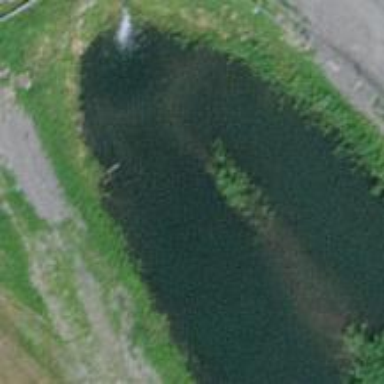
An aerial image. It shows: Ditch serving as waterway.